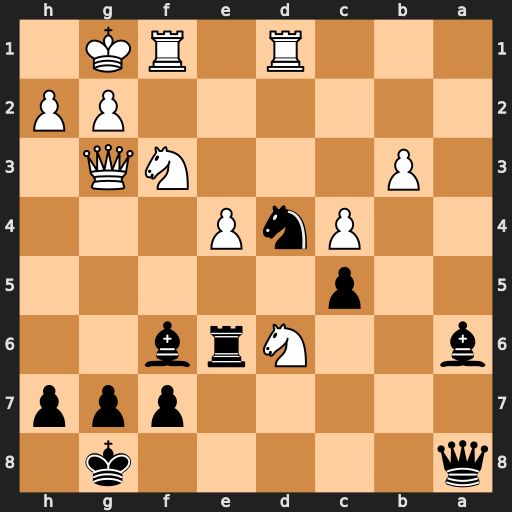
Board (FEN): q5k1/5ppp/b2Nrb2/2p5/2PnP3/1P3NQ1/6PP/3R1RK1
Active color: b
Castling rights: -
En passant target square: -
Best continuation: Ne2+ Kh1 Nxg3+